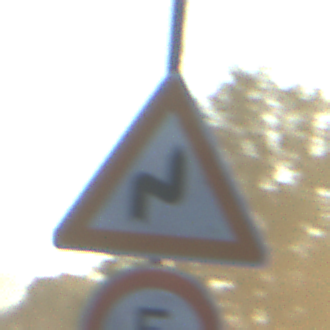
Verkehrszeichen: DoppelkurveRechts
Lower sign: Geschwindigkeit5
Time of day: SunriseSunset
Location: Outdoor (Nature)
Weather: Clear
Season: NotSpecified
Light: Natural